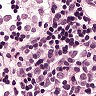
Metastatic tissue present: no